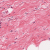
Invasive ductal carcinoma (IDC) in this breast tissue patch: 0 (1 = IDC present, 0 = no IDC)